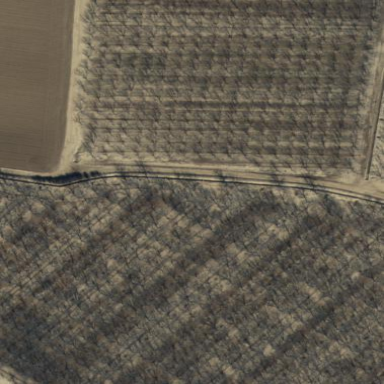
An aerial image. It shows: Orchard.